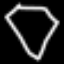
Label: diamond